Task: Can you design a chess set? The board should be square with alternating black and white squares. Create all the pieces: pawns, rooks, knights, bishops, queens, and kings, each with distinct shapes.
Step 3666:
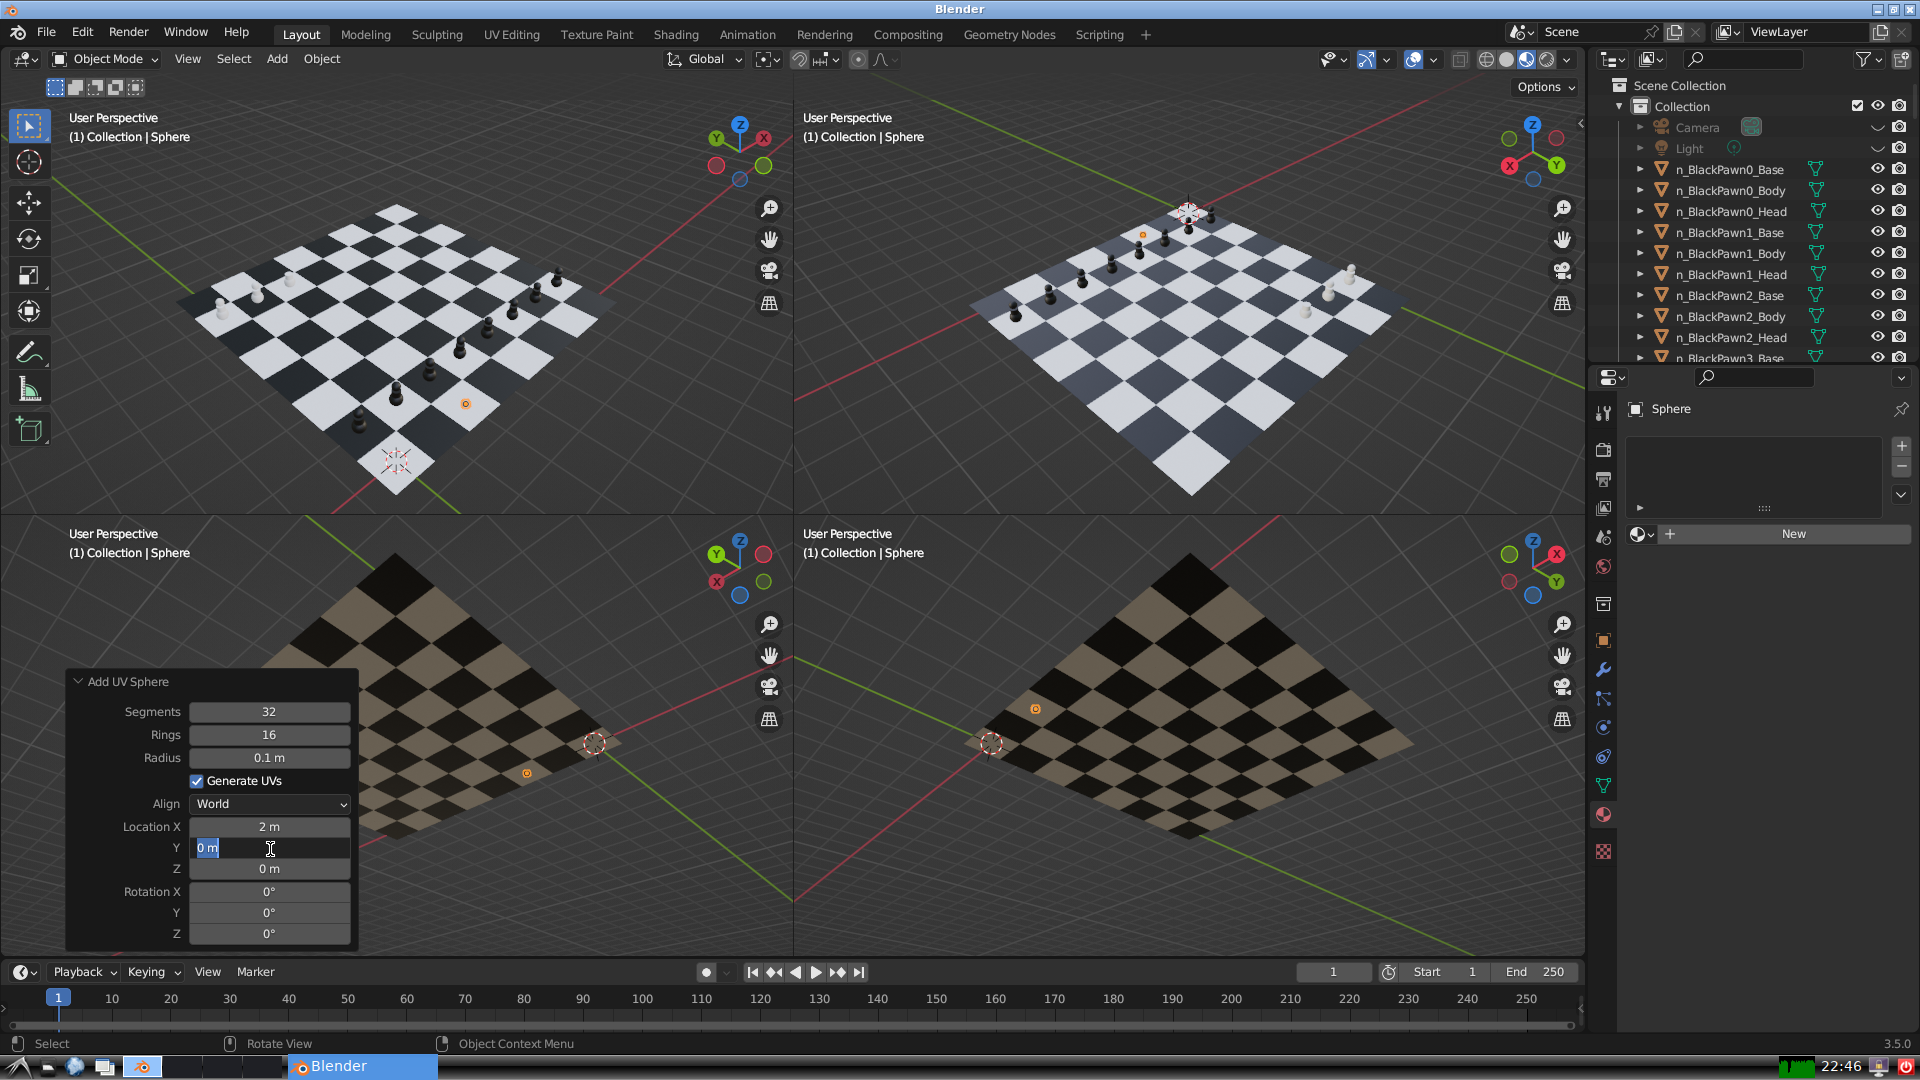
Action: input_text: 6.0